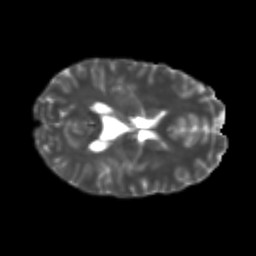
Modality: T2w
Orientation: axial
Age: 23
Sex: female
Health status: healthy
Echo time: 0.074 s